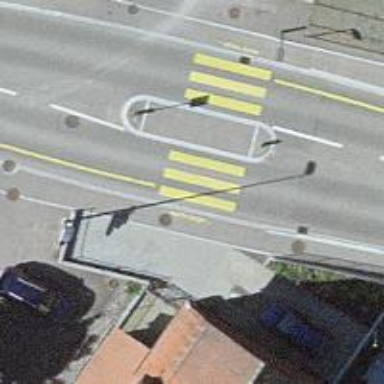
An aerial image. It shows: Uncontrolled road crossing with pedestrian island.